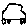
Label: car